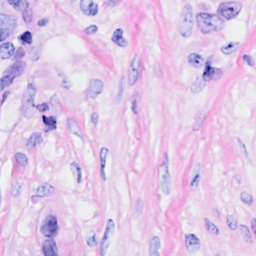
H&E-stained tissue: Breast